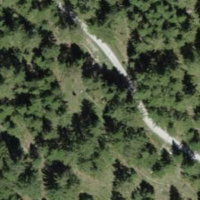
EUNIS habitat code: 44
Species observed at this site:
Vaccinium myrtillus
Lasiommata maera